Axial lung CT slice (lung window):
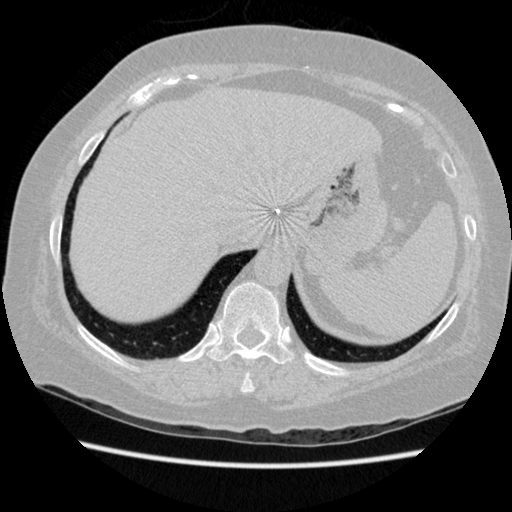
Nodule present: no